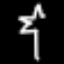
Label: palm tree